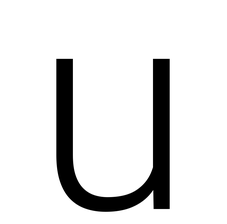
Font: Roboto_Light